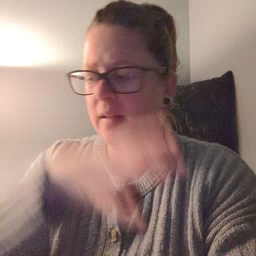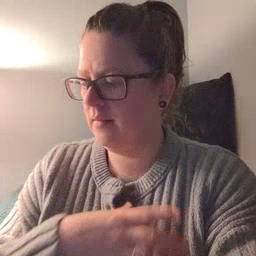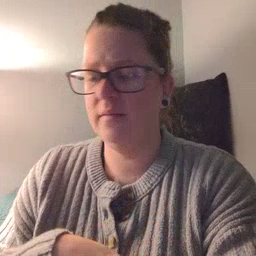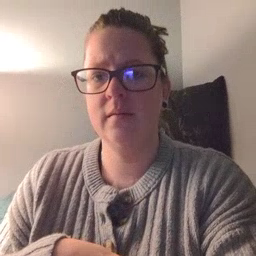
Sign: man